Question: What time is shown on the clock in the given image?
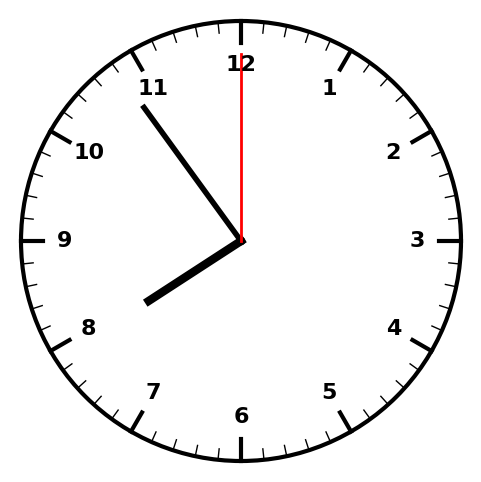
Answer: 07:54:00